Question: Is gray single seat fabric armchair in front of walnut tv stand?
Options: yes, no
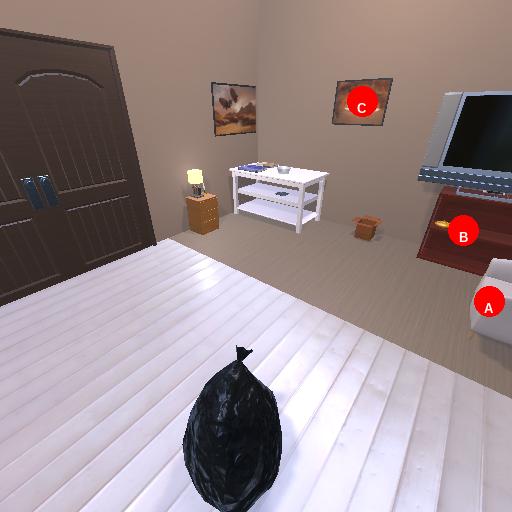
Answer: yes